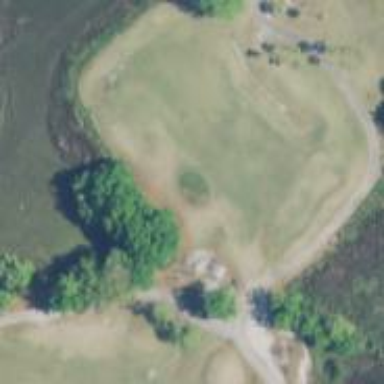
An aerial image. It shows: View of golf hole.